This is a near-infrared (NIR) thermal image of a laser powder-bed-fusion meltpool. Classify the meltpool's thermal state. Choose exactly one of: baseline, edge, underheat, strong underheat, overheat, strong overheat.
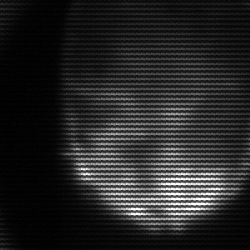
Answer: edge